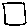
Label: square